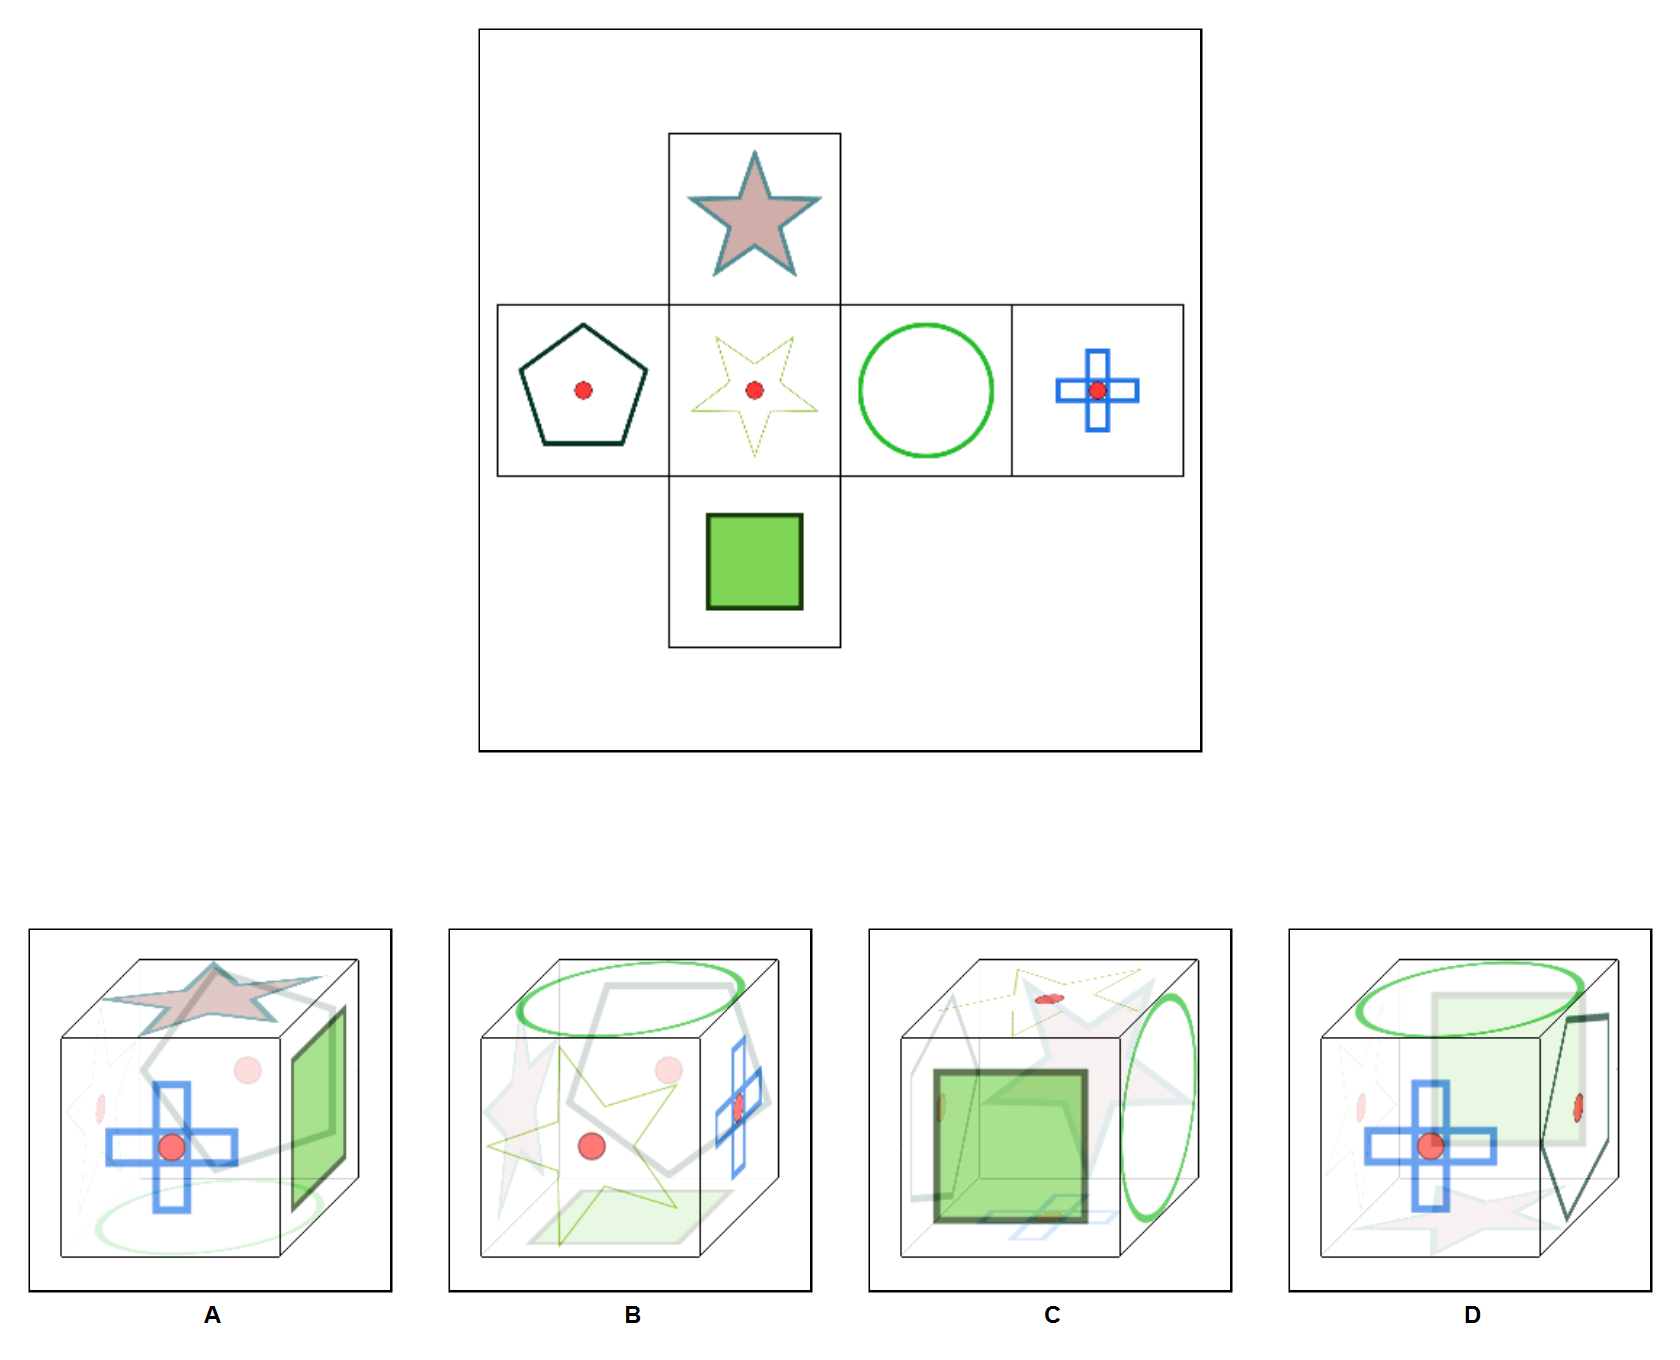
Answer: C